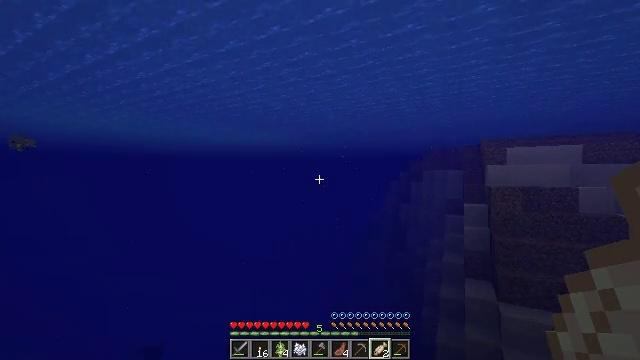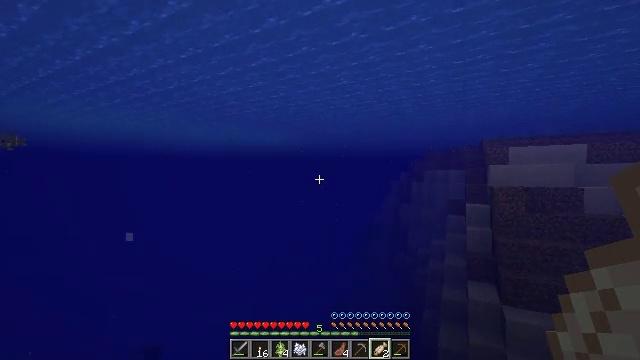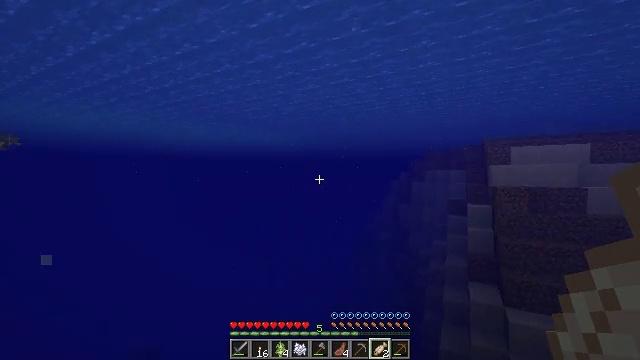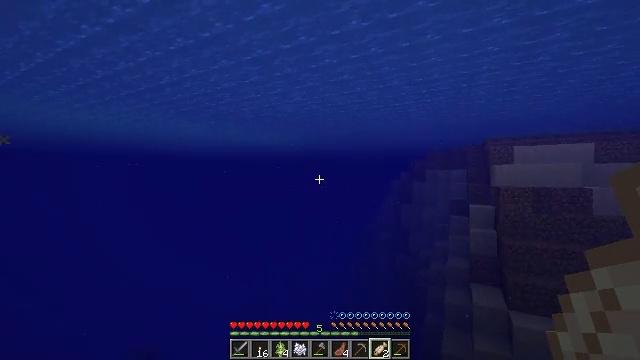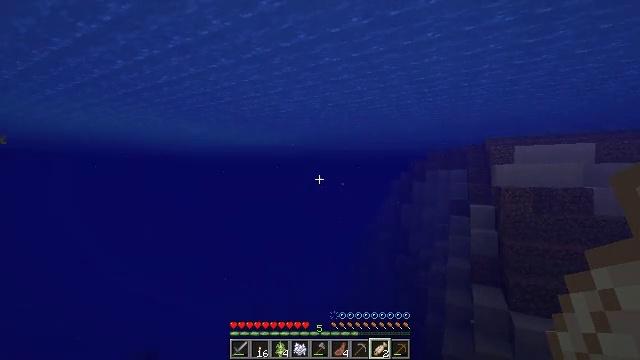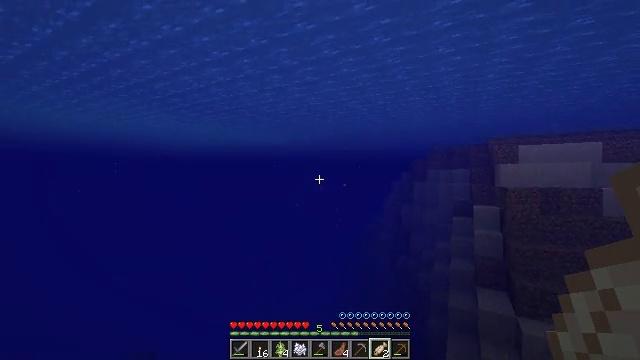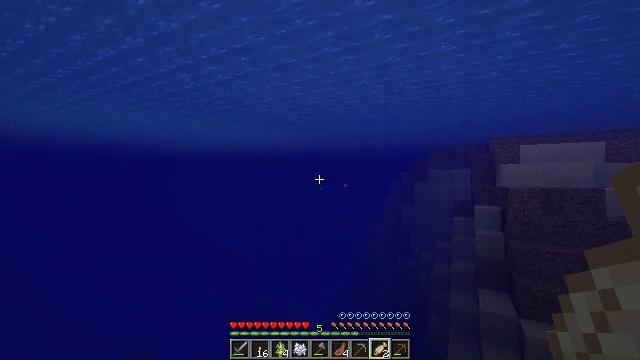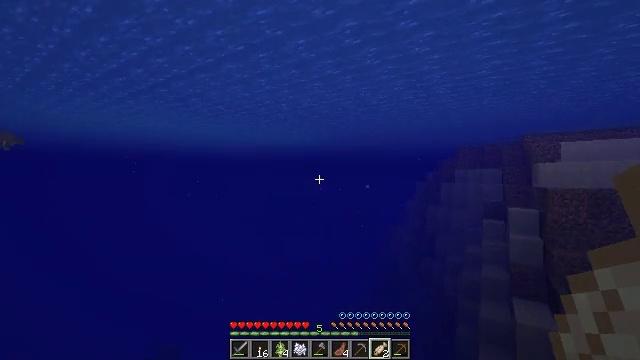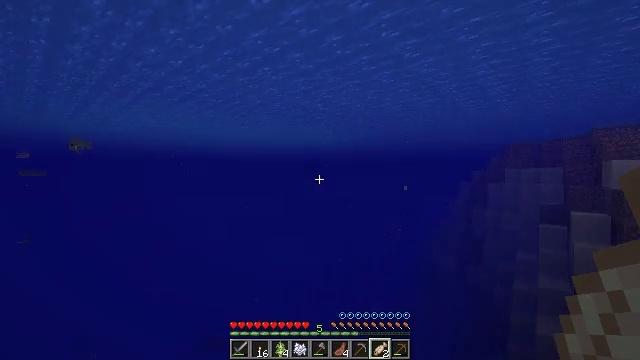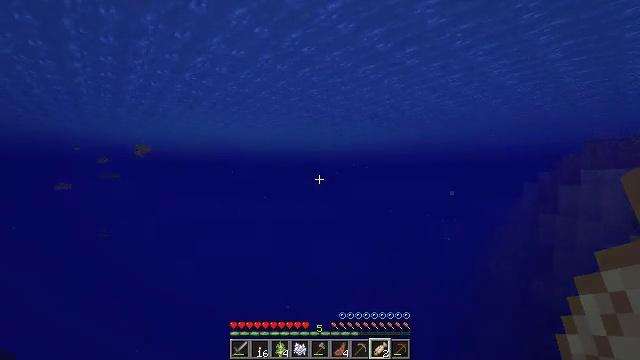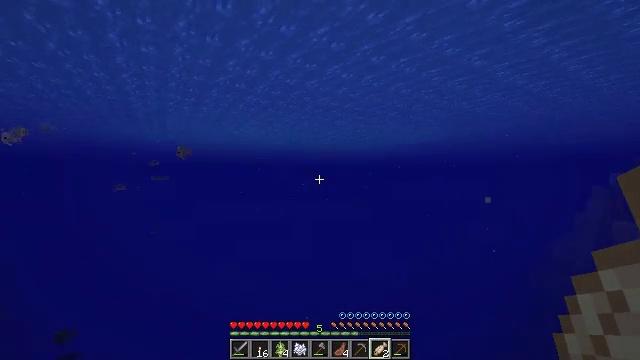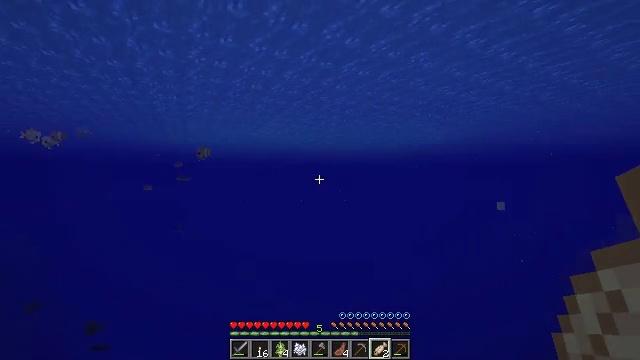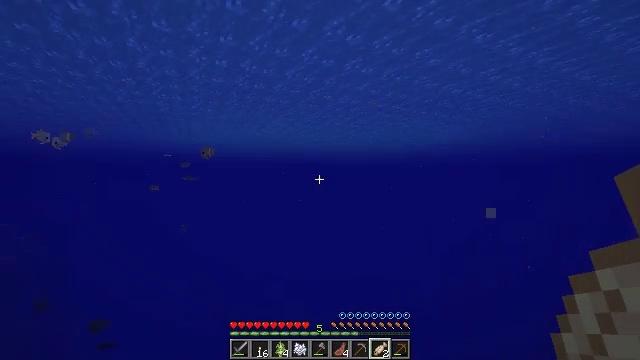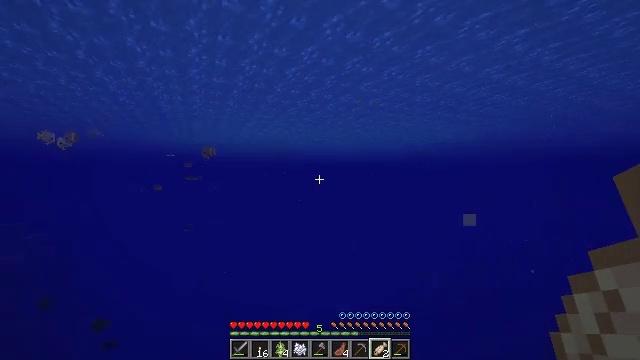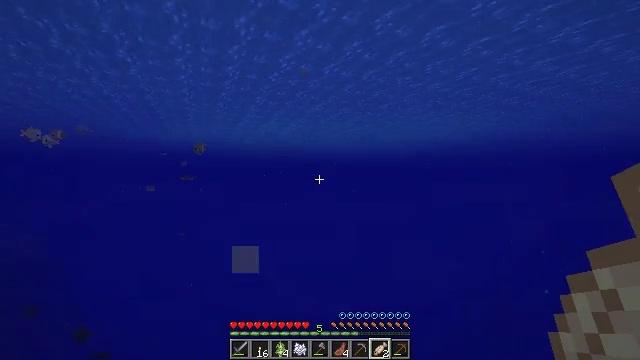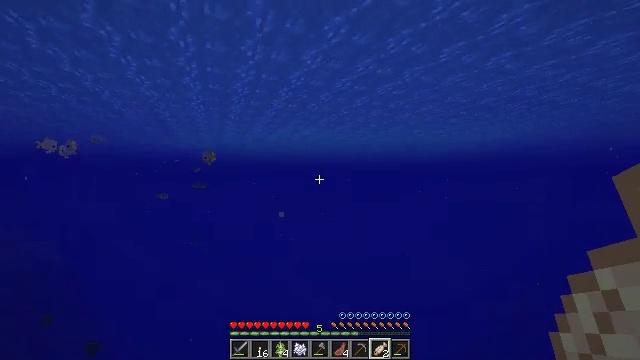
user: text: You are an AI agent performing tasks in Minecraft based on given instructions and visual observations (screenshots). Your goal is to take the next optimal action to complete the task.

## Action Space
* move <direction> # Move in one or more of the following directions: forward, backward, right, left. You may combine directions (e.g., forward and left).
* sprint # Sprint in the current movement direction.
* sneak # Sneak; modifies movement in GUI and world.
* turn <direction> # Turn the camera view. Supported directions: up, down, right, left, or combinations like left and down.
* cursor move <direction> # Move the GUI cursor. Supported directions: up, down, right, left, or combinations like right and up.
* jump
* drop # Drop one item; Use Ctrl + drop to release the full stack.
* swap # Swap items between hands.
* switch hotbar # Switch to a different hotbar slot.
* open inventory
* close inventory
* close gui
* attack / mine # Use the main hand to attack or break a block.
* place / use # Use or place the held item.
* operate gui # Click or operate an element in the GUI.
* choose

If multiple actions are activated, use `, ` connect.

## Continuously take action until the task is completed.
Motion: motion action
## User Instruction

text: Heat cod in the furnace to get cooked cod.
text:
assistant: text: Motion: move forward
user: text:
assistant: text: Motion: move forward
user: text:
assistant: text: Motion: move forward
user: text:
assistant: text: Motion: move forward
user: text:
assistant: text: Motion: move forward
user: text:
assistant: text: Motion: move forward
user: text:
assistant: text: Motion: move forward and move right, turn left
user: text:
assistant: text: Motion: move forward and move right, turn left
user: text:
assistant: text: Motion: move forward and move right, turn left
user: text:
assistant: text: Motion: move forward and move right, turn left
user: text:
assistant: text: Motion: move forward and move right, turn left
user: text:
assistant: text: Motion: move forward and move right, turn left
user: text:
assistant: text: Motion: move right
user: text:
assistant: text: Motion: move right, turn left
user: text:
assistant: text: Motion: move right, turn left
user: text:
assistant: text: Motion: move right, turn left
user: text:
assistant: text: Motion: move right, turn left
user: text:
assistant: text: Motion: move right
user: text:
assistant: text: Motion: move right
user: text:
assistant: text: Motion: move right
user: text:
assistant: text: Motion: move right
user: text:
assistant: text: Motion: move right
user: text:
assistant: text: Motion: move right
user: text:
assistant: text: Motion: move right
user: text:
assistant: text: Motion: move right
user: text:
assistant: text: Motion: move right
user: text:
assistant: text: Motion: move right
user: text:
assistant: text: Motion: move right
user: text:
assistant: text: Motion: move right
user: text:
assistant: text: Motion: move right